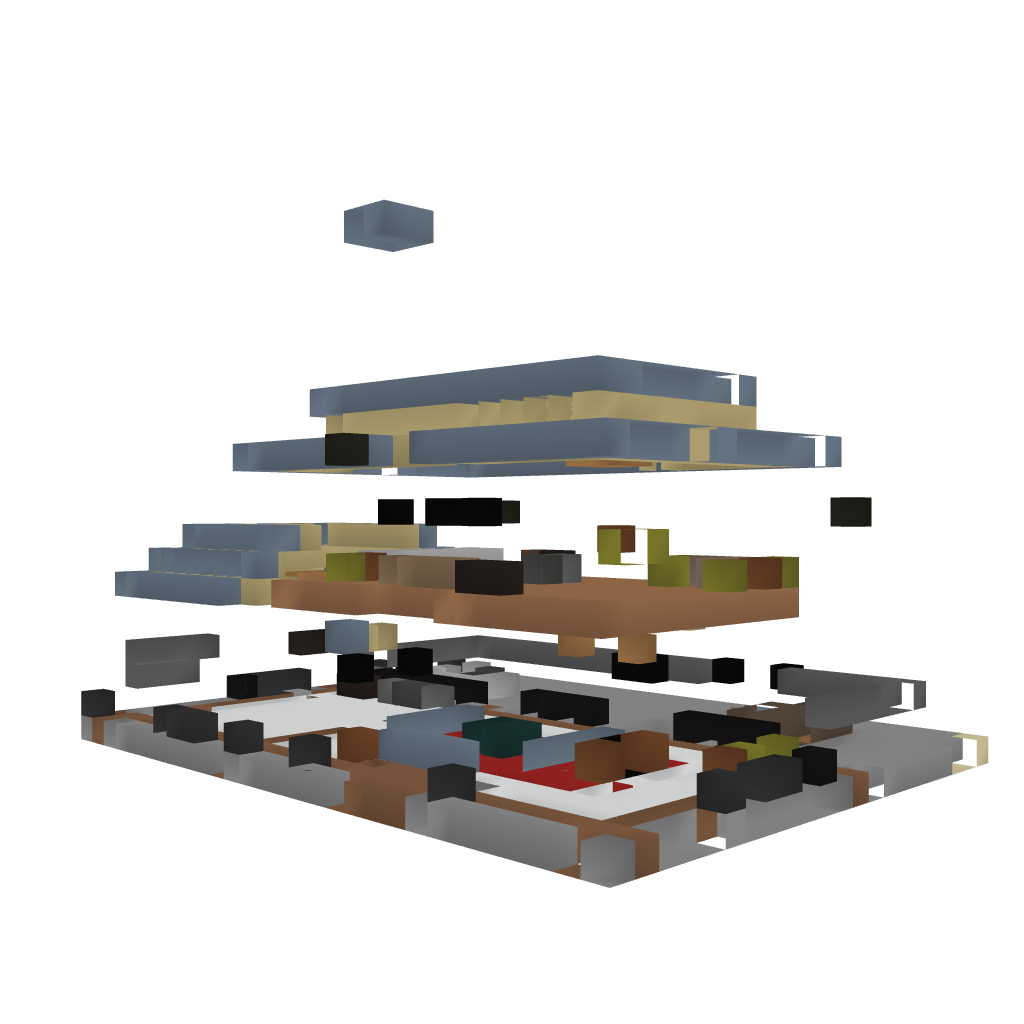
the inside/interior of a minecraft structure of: Country House